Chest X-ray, PA view. Patient: 57 years old, sex F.
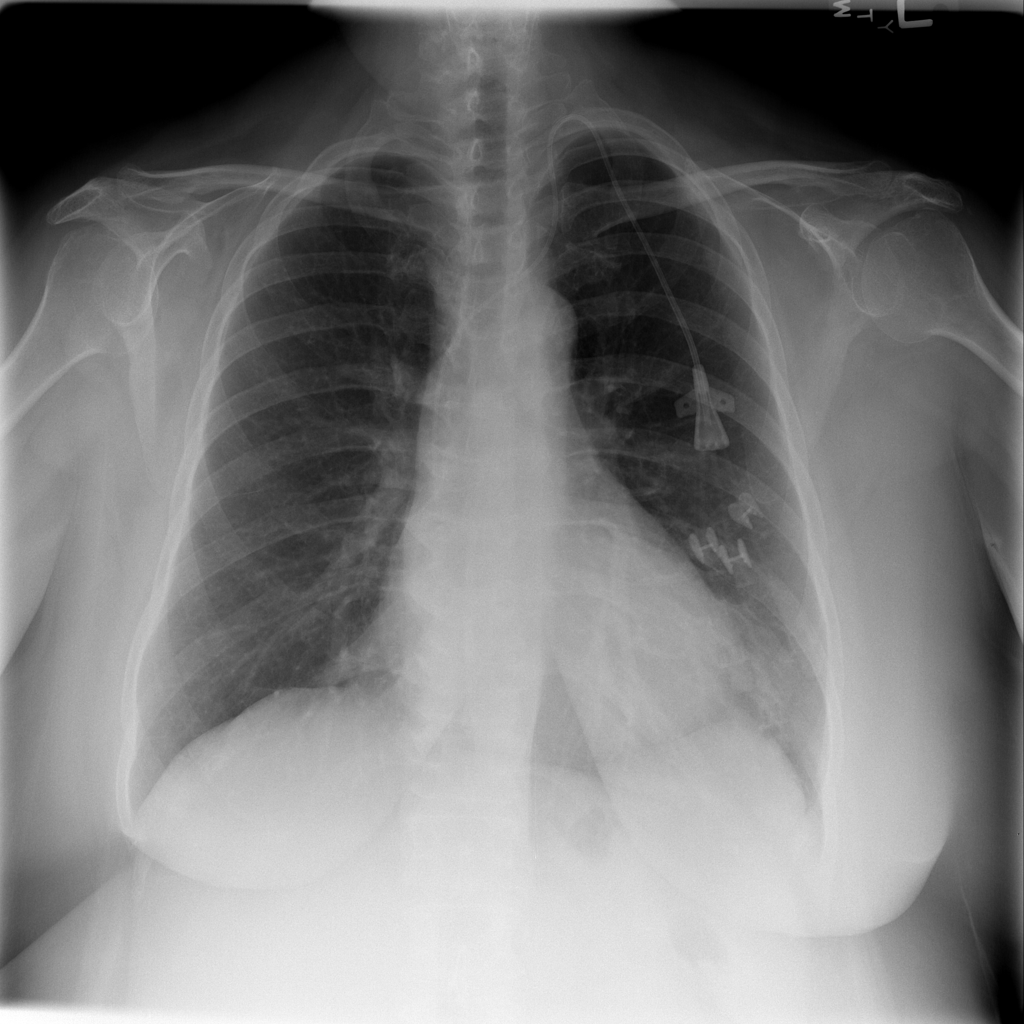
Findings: Atelectasis